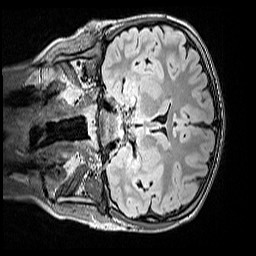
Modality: FLAIR
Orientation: coronal
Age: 12
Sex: male
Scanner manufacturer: siemens
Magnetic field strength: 3 T
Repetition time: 5 s
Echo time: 0.388 s